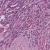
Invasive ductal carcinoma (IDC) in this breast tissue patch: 1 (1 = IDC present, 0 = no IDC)